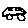
Label: car